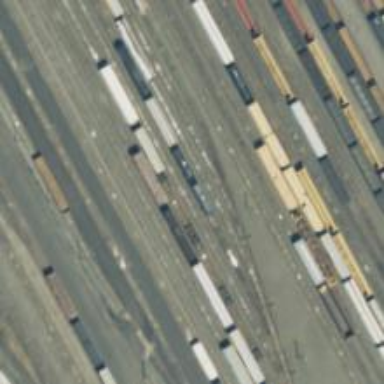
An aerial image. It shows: Railway yard in service.